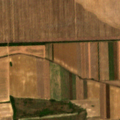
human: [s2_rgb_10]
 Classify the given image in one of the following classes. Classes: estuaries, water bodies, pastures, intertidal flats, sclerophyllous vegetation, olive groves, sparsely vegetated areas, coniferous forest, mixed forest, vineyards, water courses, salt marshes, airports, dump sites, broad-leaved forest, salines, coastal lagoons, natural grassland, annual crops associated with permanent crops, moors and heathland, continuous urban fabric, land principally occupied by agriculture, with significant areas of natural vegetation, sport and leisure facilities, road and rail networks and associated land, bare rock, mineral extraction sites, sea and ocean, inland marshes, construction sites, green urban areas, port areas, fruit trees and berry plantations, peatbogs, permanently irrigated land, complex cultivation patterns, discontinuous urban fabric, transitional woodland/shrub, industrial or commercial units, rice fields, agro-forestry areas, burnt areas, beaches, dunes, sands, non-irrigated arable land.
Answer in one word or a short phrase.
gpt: non-irrigated arable land